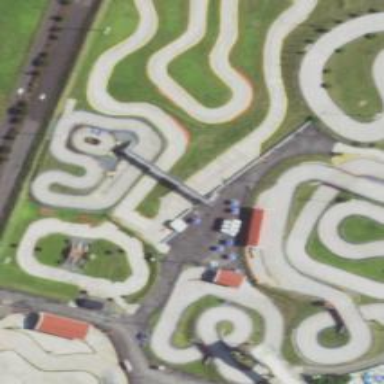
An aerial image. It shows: Karting raceway for sports enthusiasts.